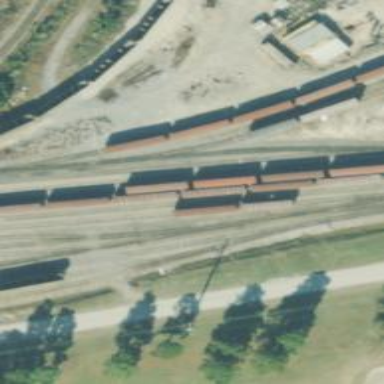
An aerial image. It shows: Railway yard.